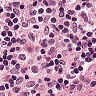
Metastatic tissue present: no